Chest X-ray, PA view. Patient: 36 years old, sex F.
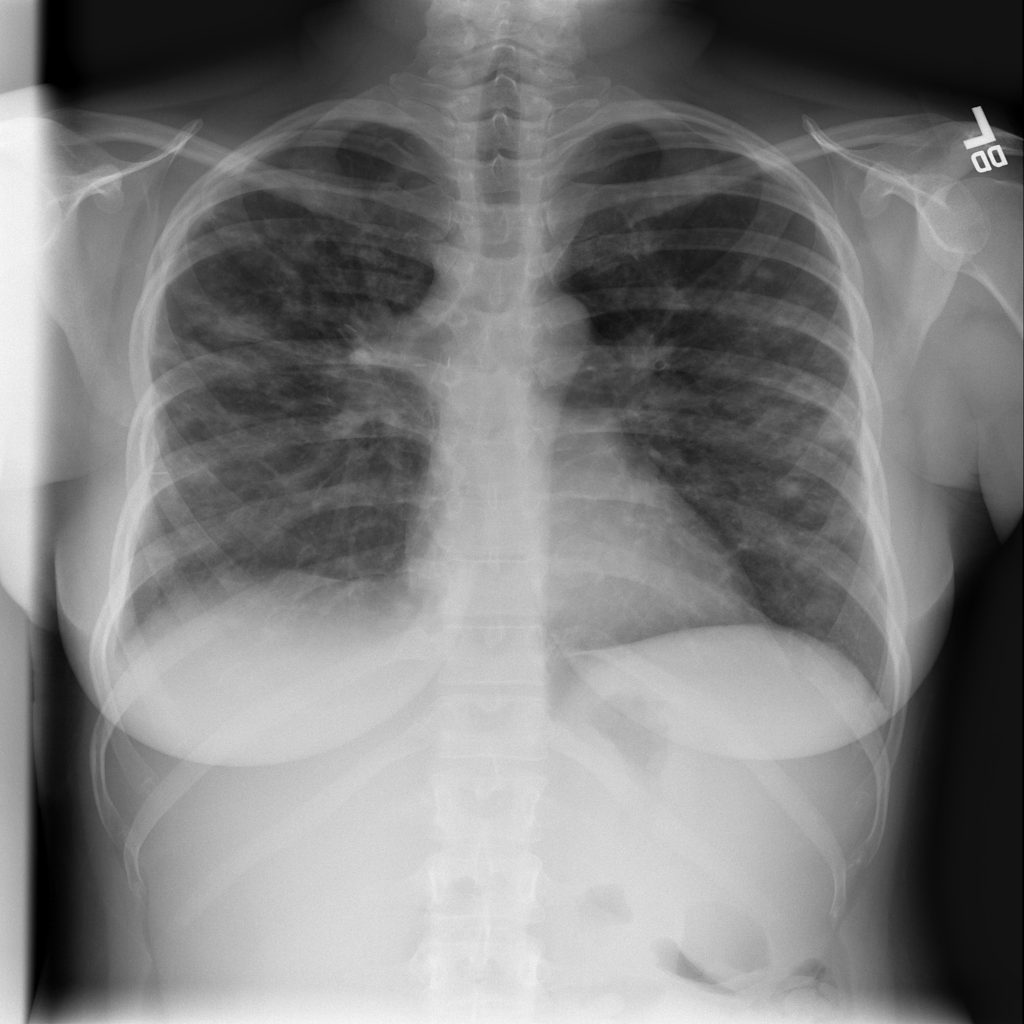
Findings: Infiltration